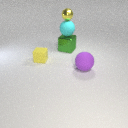
large purple rubber sphere in front of small yellow rubber cube